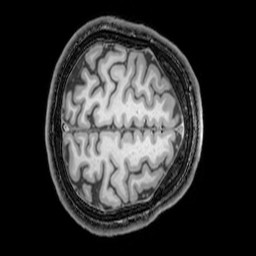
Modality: T1w
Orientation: axial
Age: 23
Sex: male
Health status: healthy
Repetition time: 0.081 s
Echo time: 0.037 s